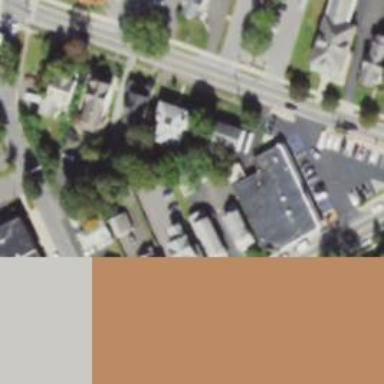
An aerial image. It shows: Retail area.